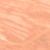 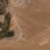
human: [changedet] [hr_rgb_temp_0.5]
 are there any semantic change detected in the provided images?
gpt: The area on the left was urbanized.